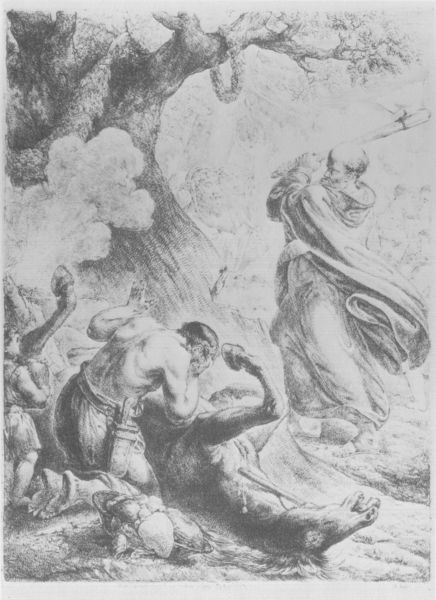
Titel: St. Bonifazius fällt die heilige Eiche
Künstler: Bernhard Rode
Standort: Kiel
Institution: Kunsthalle zu Kiel der Christian-Albrechts-Universität
Schlagwörter: baum, blätter, feuer, kampf, mann, nackt, umhang, wasser, wolken, landschaft, menschen, ufer, äste, grau, hell, kleid, licht, männer, rücken, schwarz, weiss, zeichnung, obst, rasen, tier, weg, wiese, wolke, barock, blass, mensch, messer, schale, stein, tod, tot, trauer, ast, baumstamm, stamm, busch, rauch, boden, gewand, kutte, mantel, stehend, kind, blatt, girlande, wald, pferd, pferde, reiter, stock, huf, hufe, gischt, welle, liegen, düster, studie, abhang, grafik, graphik, schaum, krieg, schlacht, sturm, unwetter, woge, historienbild, korb, halbnackt, junge, knie, liegend, oberkörper, barfuss, geschlachtet, heide, weinen, druck, schwarz weiss, stich, knüppel, schwert, knien, strafe, waffe, staub, kranz, verzweiflung, gestorben, sterben, axt, ross, maul, dolch, knieend, kniend, sturz, blumenkranz, mönch, rode, ereignis, isaak, opfer, töten, kupferstich, ausholen, keule, schlagen, erschlagen, gestürzt, ungeheuer, sense, monster, stin, rohde, olke, tieropfer, sturmw, hells, bestrafung, todeskampf, heiden, totes pferd, gestürtzt, auf dem rücke liegend, liegt am boden, am boden liegend